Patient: sex M, age 60
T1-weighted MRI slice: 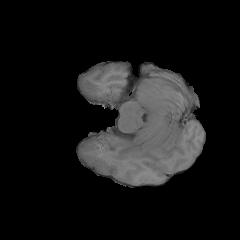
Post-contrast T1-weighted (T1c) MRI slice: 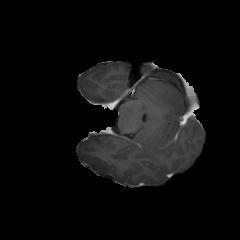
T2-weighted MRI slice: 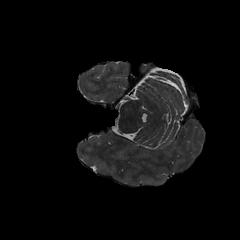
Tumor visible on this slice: no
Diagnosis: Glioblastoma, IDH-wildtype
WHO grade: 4